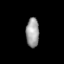
Tissue: lung
Cell type: Others
Senescence score: 0.2437
Nuclear area (px): 376
Mean DAPI intensity: 157.686